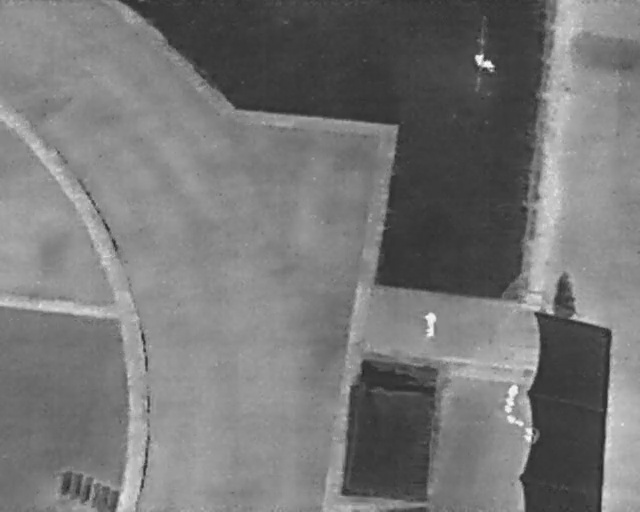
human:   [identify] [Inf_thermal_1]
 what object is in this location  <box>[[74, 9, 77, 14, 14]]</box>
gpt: <ref>1 large person at the top right</ref>